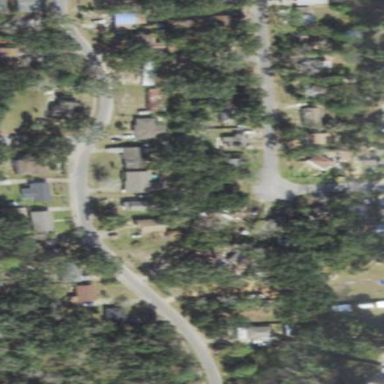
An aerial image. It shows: This residential area consists of single-family homes.